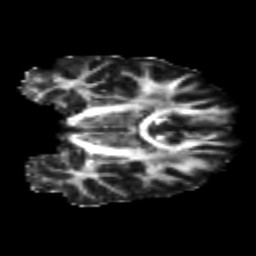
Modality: FA
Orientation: coronal
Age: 20
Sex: male
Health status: healthy
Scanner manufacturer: philips
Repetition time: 7.477 s
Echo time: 0.08753 s